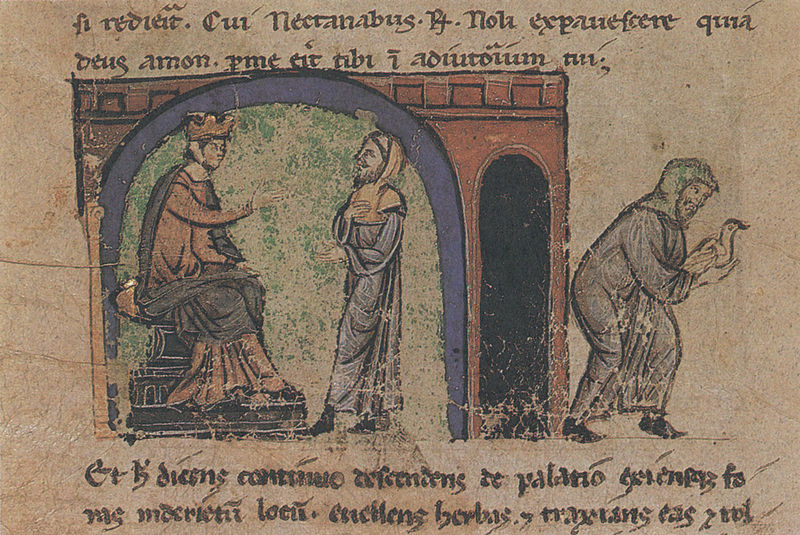
Titel: Alexanderroman
Institution: Leipzig, Stadtbibliothek
Schlagwörter: blau, hand, mann, umhang, vogel, grün, menschen, braun, frau, geste, grau, tür, gebäude, rot, schloss, gespräch, alt, bart, mütze, architektur, diener, taube, gewand, sitzend, krone, kopfbedeckung, schrift, ente, gans, bogen, mauer, rundbogen, könig, thron, detail, tor, zinnen, buch, torbogen, druckgrafik, dieb, illustration, text, herrscher, trohn, buchseite, christus, mittelalter, mönch, audienz, bettler, miniatur, zeile, latein, lateinisch, boge, buchmalerei, ganz, gugel, #grün, inschfrift, mann vogel, bildhandschrift